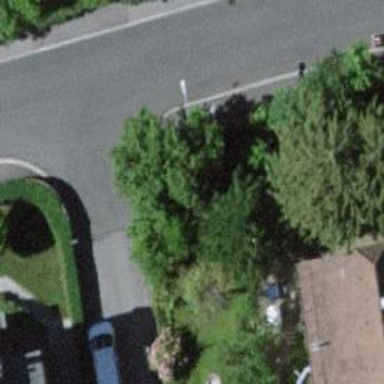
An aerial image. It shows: Kerb barrier.